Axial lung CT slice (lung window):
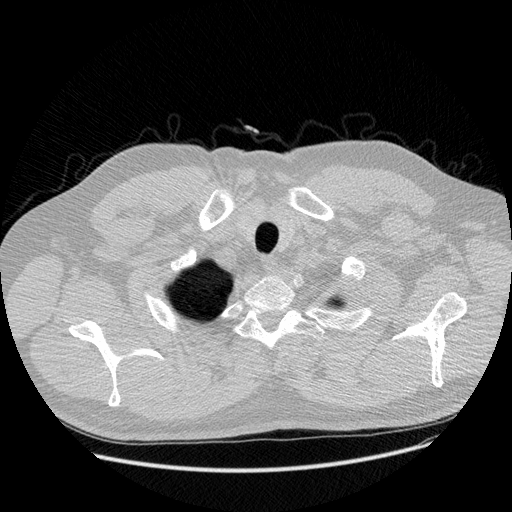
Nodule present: no